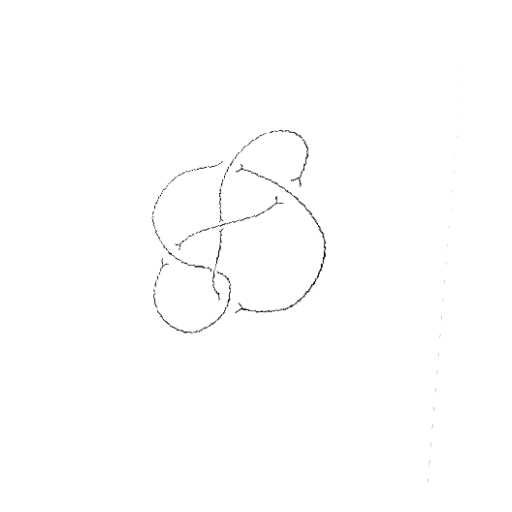
Crossing number: 6